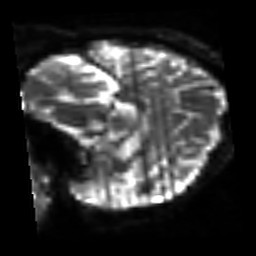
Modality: sbref
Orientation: sagittal
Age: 62
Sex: female
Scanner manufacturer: siemens
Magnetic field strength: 3 T
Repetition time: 3.2 s
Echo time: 0.081 s